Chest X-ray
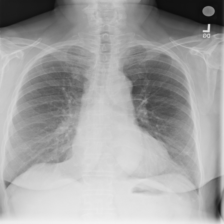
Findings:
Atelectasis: positive
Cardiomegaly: negative
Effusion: negative
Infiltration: negative
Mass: negative
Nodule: negative
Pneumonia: negative
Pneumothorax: negative
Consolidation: negative
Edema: negative
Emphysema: negative
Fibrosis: negative
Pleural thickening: negative
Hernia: negative